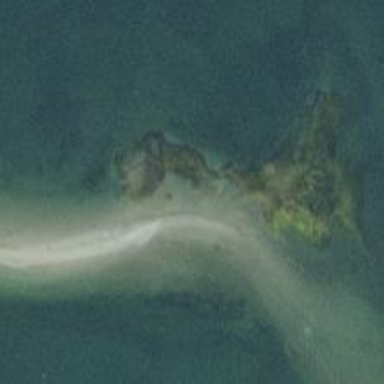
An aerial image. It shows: Beautiful beach with natural surroundings.